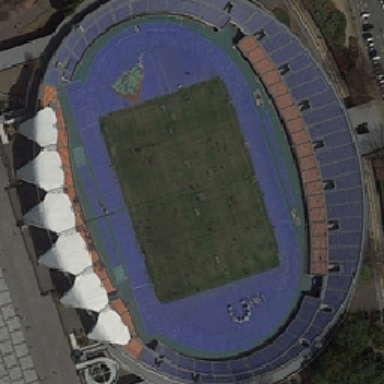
Many people are at the playground in the stadium .